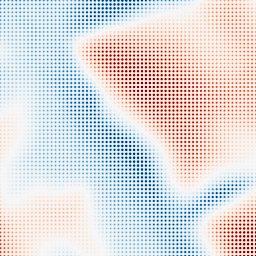
Category: multiscale
Decomposition family: dog
Decomposition parameters: sigma_low: 5
sigma_high: 50
Upsampling method: sinc_hamming
Upsampling parameters: scale: 8
kernel_size: 4
Upsampling scale: 8